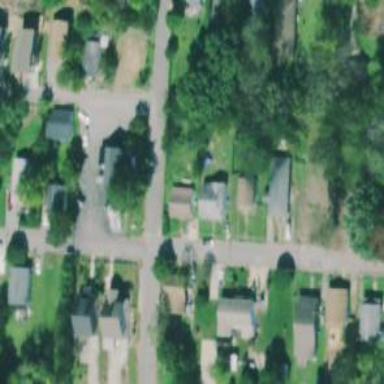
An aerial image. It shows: Residential road with sidewalk on the left side.